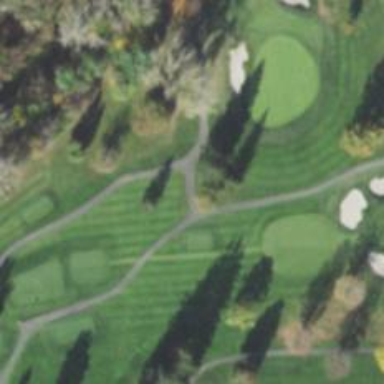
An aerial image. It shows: Path for golf carts.